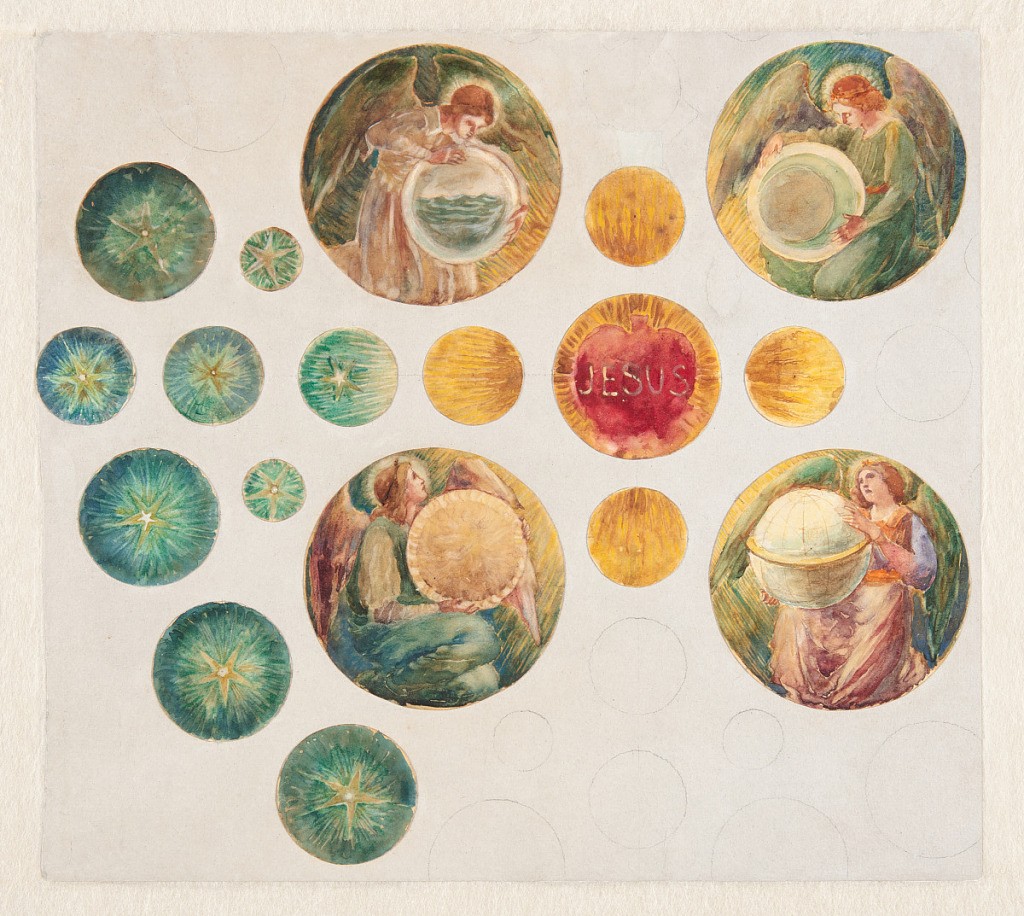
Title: Study for Rose Window for St. John the Baptist Church, Brooklyn, NY
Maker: Leon Dabo, American, 1868–1960
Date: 1902
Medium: Brush and watercolor, graphite on paper, laid down on illustration board
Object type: Drawing
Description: Circular medallions with angels and stars. Central red medallion with "JESUS" in a heart.